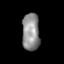
Tissue: skin
Cell type: Epithelial cells
Senescence score: 0.6766
Nuclear area (px): 638
Mean DAPI intensity: 143.486